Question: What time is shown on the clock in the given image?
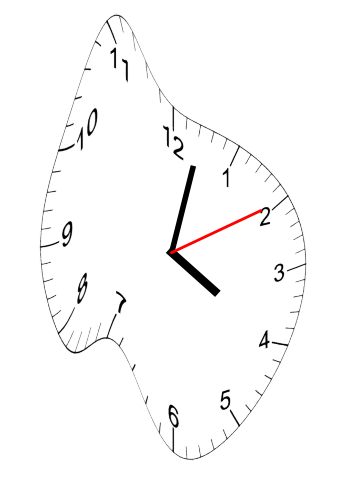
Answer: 04:02:10